Question: so I created a customer table that looks a bit like this

Each customer is either new, recurring, or reactivated, and each customer can only be one type so whatever type it is has a 1 in that field and a 0 in all other fields.
I am created a report where I want to have a parameter called customer type that lets you select new, recurring, reactivated, and all, and it will show you only the customer type that you select.
I am not sure how to do this.
I have the whole query done, I just need some help with the where clause.
The psuedo code would be something like this
'''
Case when @CustomerType = 'NEW'
THEN where cs.brandnewcustomer = 1
Case when @CustomerType = 'RECURRING'
THEN where cs.recurringcustomer= 1
Case when @CustomerType = 'REACTIVATED'
THEN where cs.reactivatedcustomer= 1
else case when @CustomerType = 'All' end
'''
Does anyone have any tips on how to turn this into actual code?
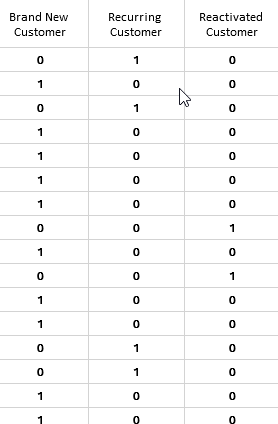
Answer: You can form your conditions as:
'''
WHERE (cs.brandnewcustomer = 1 AND @CustomerType = 'NEW')
OR
(cs.recurringcustomer = 1 AND @CustomerType = 'RECURRING')
OR
(cs.reactivatedcustome = 1 AND @CustomerType = 'REACTIVATED')
OR
(@CustomerType = 'ALL')
'''